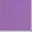
Piece: xx